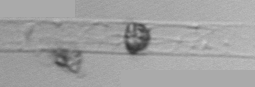
Label: Dactyliosolen_blavyanus